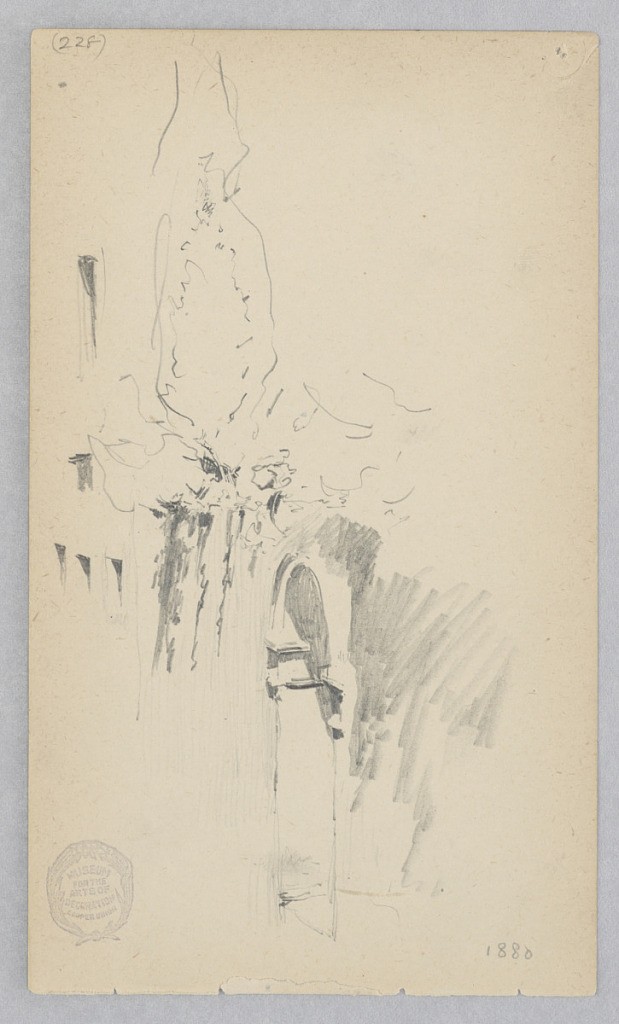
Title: Doorway
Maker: Robert Frederick Blum, American, 1857–1903
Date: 1880
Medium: Graphite on wove paper
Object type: Drawing
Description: Sketch of an arched doorway with vines.